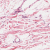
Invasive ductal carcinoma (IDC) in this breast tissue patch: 0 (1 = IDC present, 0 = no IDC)